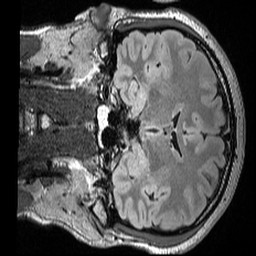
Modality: FLAIR
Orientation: coronal
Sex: male